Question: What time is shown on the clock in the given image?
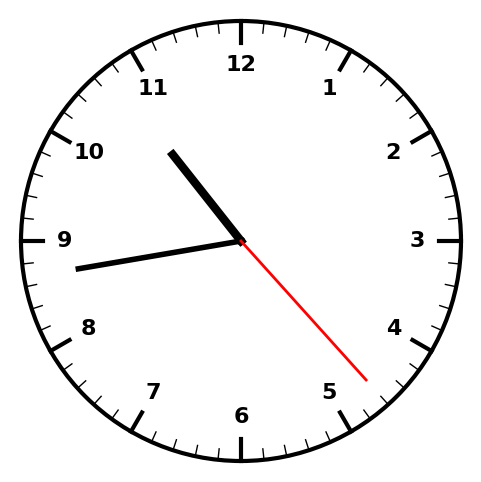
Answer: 10:43:23